Question: I've been given the Magnitude and Phase from a Fourier Transform and now I'm asked to use these matrices to go backwards and reproduce the image again. Thus far here is my understanding:
'''
%Here we have the imaginary part
z = Mag.*cos(Phase) + 1i.*sin(Phase);
%Here we get the real part
real = sqrt((Mag).^2-(z).^2);
image = ifftshift(real);
image = ifft(image);
imshow(image);
'''
I take the Magnitude and Phase and get the imaginary part. Then I use the Magnitude formula i.e. 'Mag = sqrt((real)^2+(imaginary)^2)' to try solve for the real part. I then do reverse shifts and a reverse fourier transform in hopes of getting the image... but I get:

I really need help figuring this out, any ideas?
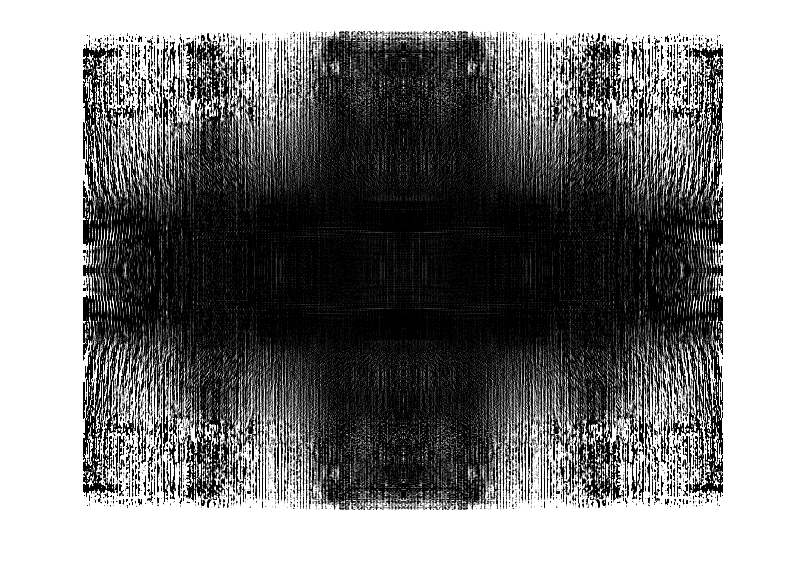
Answer: Your computation of real part and imaginary part is not correct. I'd do this:
'''
z = Mag.*cos(Phase) + 1i*Mag.*sin(Phase); % full matrix of complex amplitudes
%Here we get the real part
real_part = real(z);
imag_part = imag(z); % do you need this at all?!
image = ifftshift(real_part); % not sure why you are doing this
image = ifft(image);
imshow(image);
'''